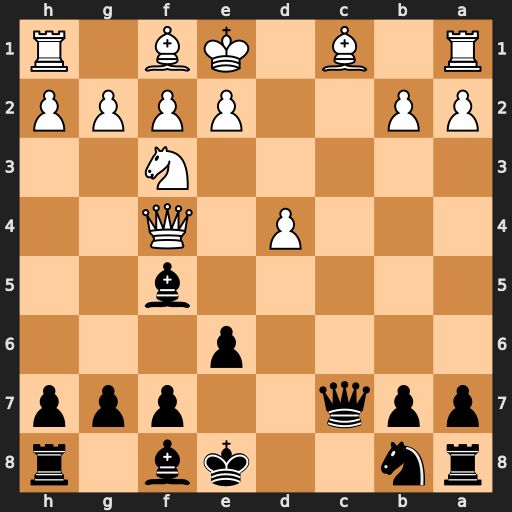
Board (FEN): rn2kb1r/ppq2ppp/4p3/5b2/3P1Q2/5N2/PP2PPPP/R1B1KB1R
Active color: b
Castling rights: KQkq
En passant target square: -
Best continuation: Bb4+ Bd2 Qxf4